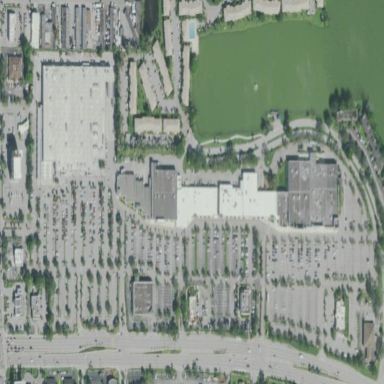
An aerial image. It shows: Retail area.